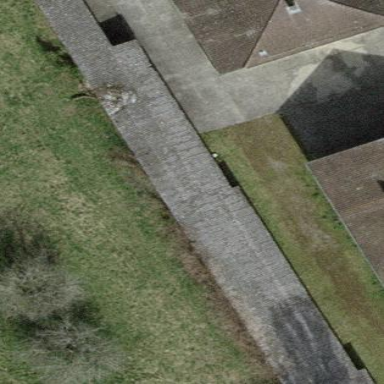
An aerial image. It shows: View of roof of building.